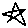
Label: star